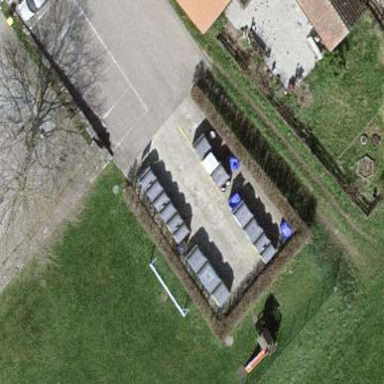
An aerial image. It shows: Recycling centre providing amenities for recycling.